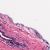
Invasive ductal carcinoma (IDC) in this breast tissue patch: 0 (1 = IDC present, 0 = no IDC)